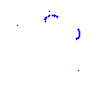
Particle: proton